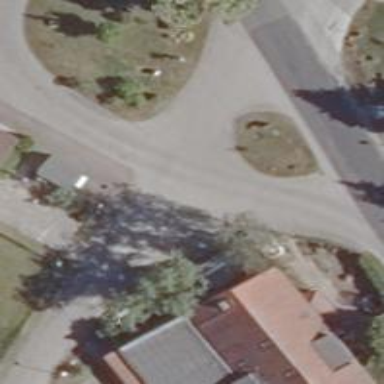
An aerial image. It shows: Service road with paved surface.